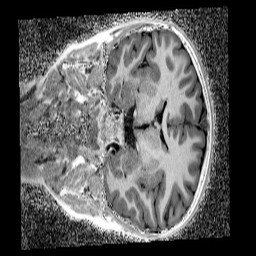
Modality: UNIT1_denoised
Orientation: coronal
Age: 10
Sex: male
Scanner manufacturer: siemens
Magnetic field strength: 3 T
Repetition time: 4 s
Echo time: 0.00299 s